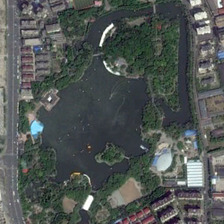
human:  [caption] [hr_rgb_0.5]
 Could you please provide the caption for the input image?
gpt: many buildings are near a park with many green trees and a black pond .

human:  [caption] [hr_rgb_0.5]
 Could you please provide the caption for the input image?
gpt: many buildings are near a park with many green trees and a black pond .

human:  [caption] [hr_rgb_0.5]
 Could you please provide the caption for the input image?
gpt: many buildings are near a park with many green trees and a black pond .

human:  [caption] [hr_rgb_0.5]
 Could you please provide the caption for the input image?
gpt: many buildings are near a park with many green trees and a black pond .

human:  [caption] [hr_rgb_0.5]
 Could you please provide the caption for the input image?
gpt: many buildings are near a park with many green trees and a black pond .